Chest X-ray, PA view. Patient: 24 years old, sex F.
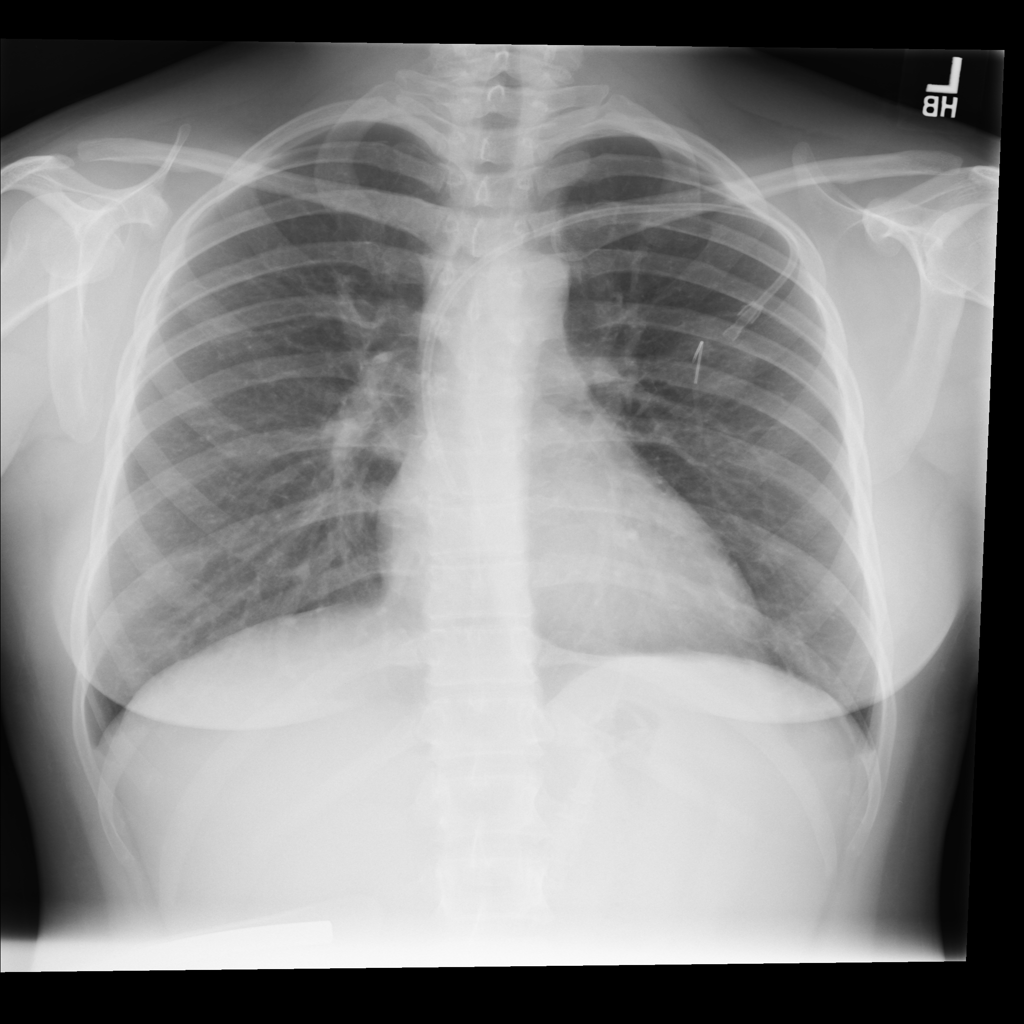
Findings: No Finding